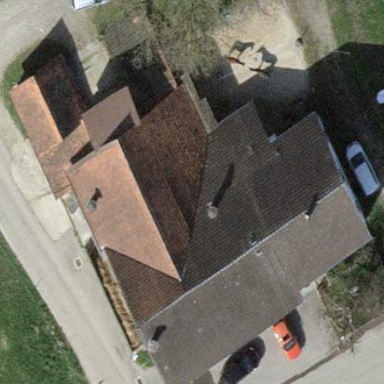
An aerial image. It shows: Farm building with gabled roof.